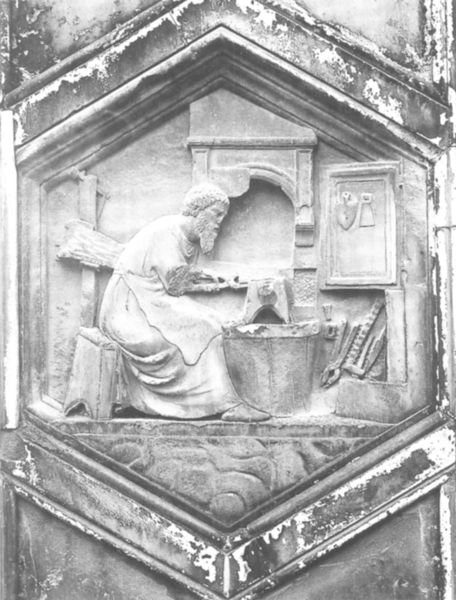
Titel: Tubalkain, der Schmied
Künstler: Andrea Pisano
Standort: Herkunftsort: Florenz, Campanile (EU - I - Toskana)
Institution: Florenz, Museo dell’Opera del Duomo
Schlagwörter: feuer, mann, weiß, grau, marmor, schwarz, bart, stein, gilde, blatt, arbeit, relief, giebel, schemel, schwarz weiß, zunft, handwerker, werkzeug, spitzbogen, florenz, esse, bottich, spaten, oktogon, sechseck, zange, hellenismus, schmied, werkzeuge, apostel, amboss, blasebalg, pisano, vulkanus, oktogolal, wwwerkzeug